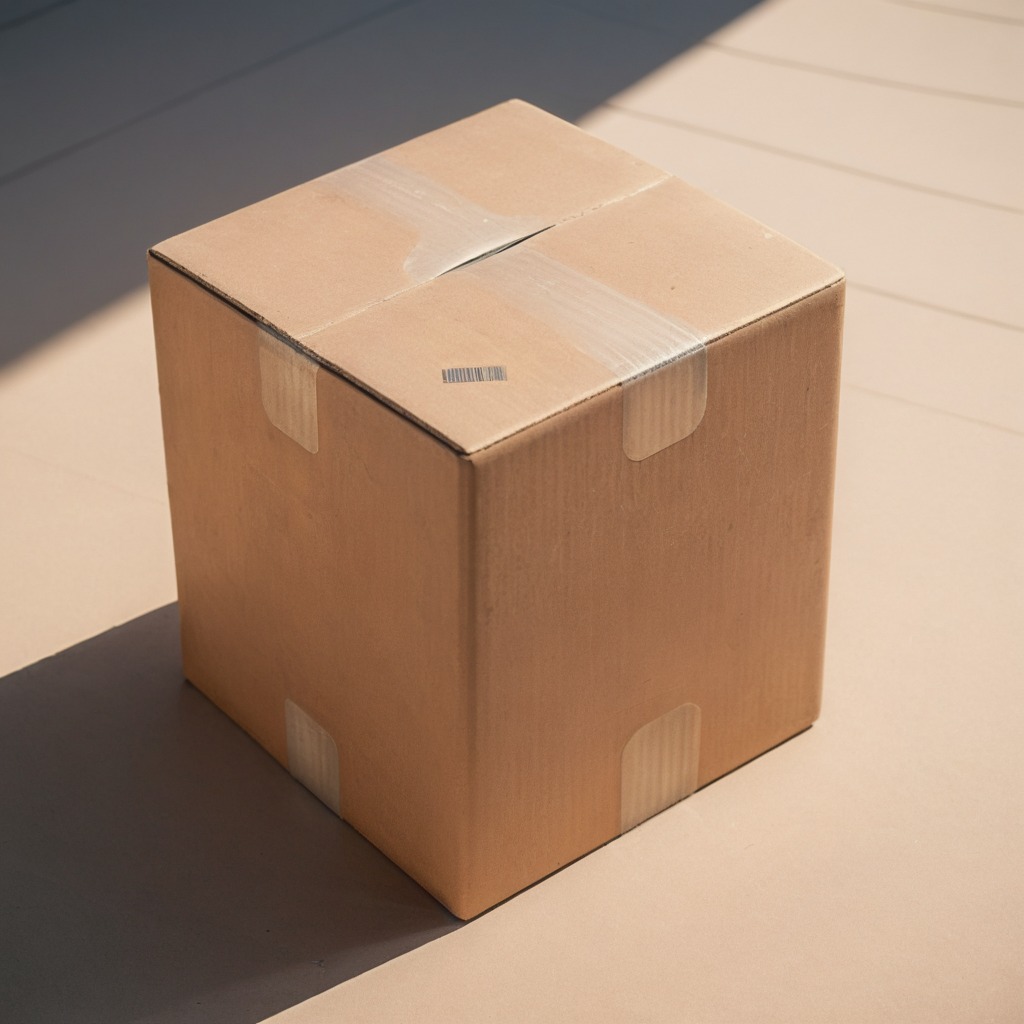
A coiled metal spring is lying on the cardboard box surface in an outdoor workshop during daytime bright natural light soft shadows slightly creased but